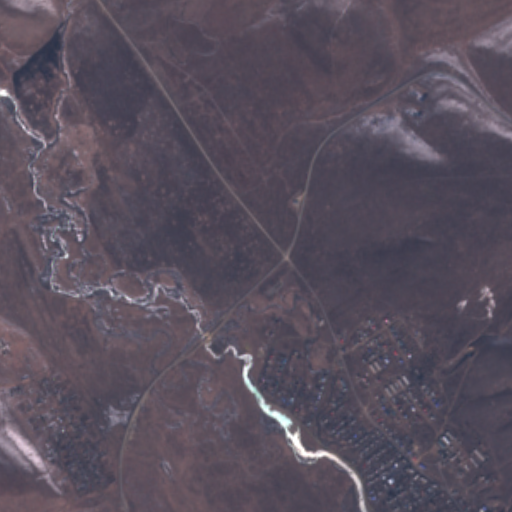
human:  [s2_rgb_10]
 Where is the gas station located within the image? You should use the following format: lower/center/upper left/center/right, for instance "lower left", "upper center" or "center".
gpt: The gas station is located in the center of the image.
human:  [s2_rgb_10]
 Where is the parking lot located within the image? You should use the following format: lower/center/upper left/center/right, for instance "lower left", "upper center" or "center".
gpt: The parking lot is located in the lower right of the image.
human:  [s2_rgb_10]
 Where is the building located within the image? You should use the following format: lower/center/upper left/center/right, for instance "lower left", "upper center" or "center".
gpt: There is no building in the image.